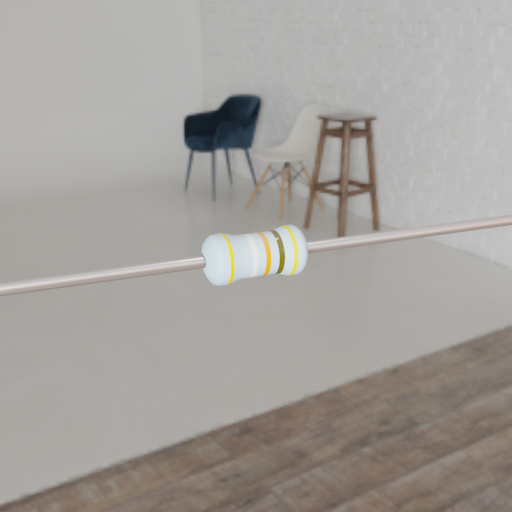
Resistor colour bands (in order): yellow, white, orange, brown, yellow